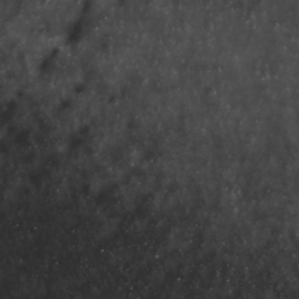
Label: non_frost